Question: I've run a small application from CreateProcess using WaitForInputIdle straight after but I can't seem to get the correct window handle for the newly created process via EnumWindows and GetWindowThreadProcessId, the .exe I run as a process looks like this:
'''
101 DIALOGEX 0, 0, 333, 180
STYLE WS_POPUP
EXSTYLE WS_EX_TOOLWINDOW
LANGUAGE LANG_ENGLISH, SUBLANG_ENGLISH_UK
FONT 8, "MS Sans Serif"
{
CONTROL "", 1012, EDIT, ES_CENTER | ES_AUTOHSCROLL | WS_CHILD | WS_VISIBLE, 5, 38, 195, 11 , 0x00000020
CONTROL "", 1013, EDIT, ES_CENTER | ES_AUTOHSCROLL | WS_CHILD | WS_VISIBLE, 6, 4, 195, 11 , 0x00000020
CONTROL "", 1011, EDIT, ES_CENTER | ES_AUTOHSCROLL | WS_CHILD | WS_VISIBLE, 5, 21, 195, 11 , 0x00000020
}
'''
I'm assuming '101' would be the main window so that would be the handle I get however GetDlgItem fails to retrieve the child windows with error 1400 (Invalid window handle) then trying ShowWindow with the found handle fails also.
Does anyone with any experience of this kind of thing know why I get a handle that's not for any known window?
Also I assumed the CreateProcess function would put the newly created process in the list of apps/processes running with the parent application in task manager but it put's it as a background process on it's own, how do I add the process to list of processes running from the parent application?

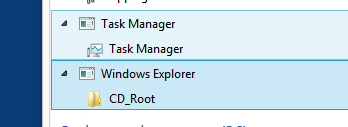
Answer: The resource ID 101 is not useful to you here. That is used to retrieve the resource from the executable, but it will not help you find the window handle.
What you need to do is:
1. Use EnumWindows to enumerate top-level windows.
2. Call GetWindowThreadProcessId on each top-level window to find the process ID that owns the window.
3. Stop enumerating when you find a top-level window with a process ID that matches the process ID returned by the call to CreateProcess.